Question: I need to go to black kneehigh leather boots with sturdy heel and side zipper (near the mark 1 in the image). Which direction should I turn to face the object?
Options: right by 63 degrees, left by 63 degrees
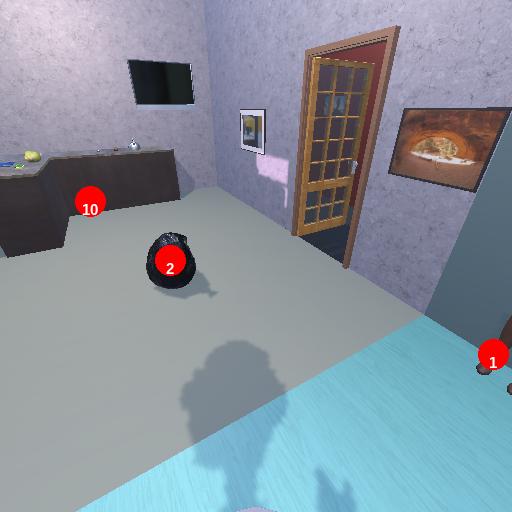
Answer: right by 63 degrees